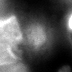
Tissue sample: colon
Magnification: 2.5x
Cell type: B cells
Senescence state: normal